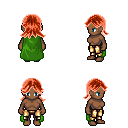
a pixel art fantasy rpg character, female body template, human, dark skin, green cape, gold greaves, red loose hair, four views (front, back, left, right), 2x2 character sprite sheet, small pixel art, hard edges, no anti-aliasing